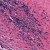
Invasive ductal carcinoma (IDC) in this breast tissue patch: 0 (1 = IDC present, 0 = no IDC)